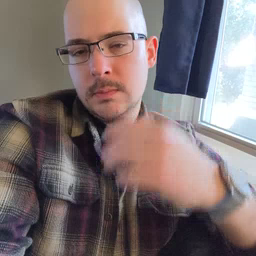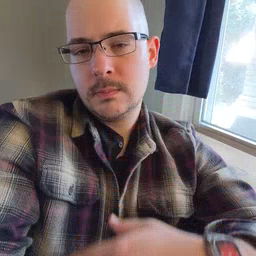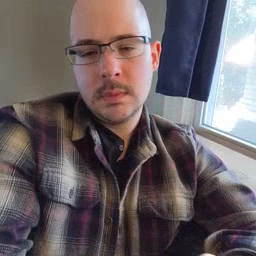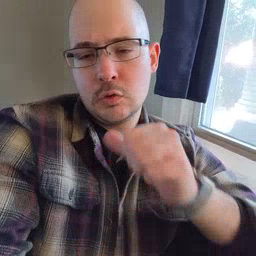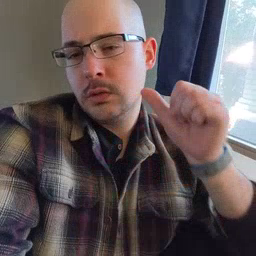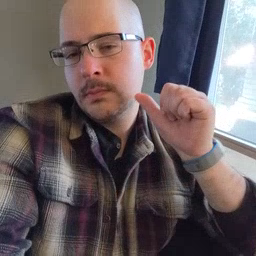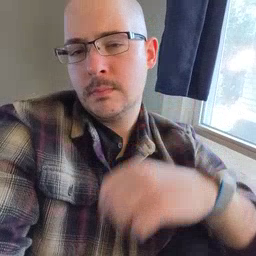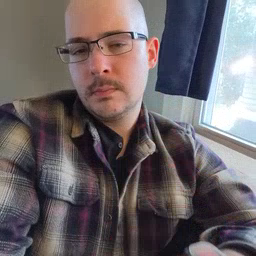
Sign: yesterday